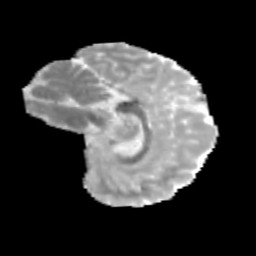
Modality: MD
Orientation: sagittal
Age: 10
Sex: male
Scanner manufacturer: siemens
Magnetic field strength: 3 T
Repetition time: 3.8 s
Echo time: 0.07 s